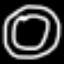
Label: donut